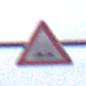
Verkehrszeichen: UnebeneFahrbahn
Umgebung: Outdoor, Suburban
Tageszeit: MorningAfternoon
Wetter: Overcast
Licht: Natural
Jahreszeit: NotSpecified
Kontrast: LowContrast